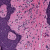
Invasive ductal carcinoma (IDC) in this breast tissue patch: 0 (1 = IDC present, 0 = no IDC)